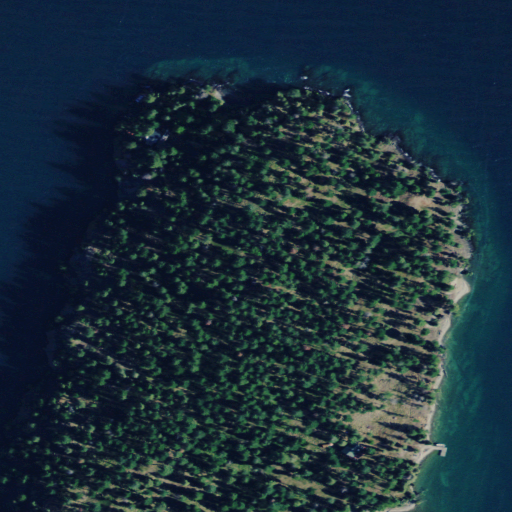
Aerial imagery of island in Montana named Little Bull Island containing evergreen forest, open water, and open development